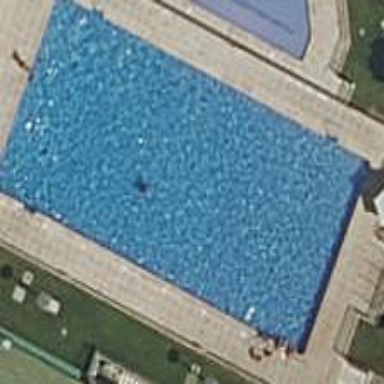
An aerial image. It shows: Swimming pool located in leisure land.